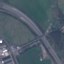
Land use / land cover class: Highway